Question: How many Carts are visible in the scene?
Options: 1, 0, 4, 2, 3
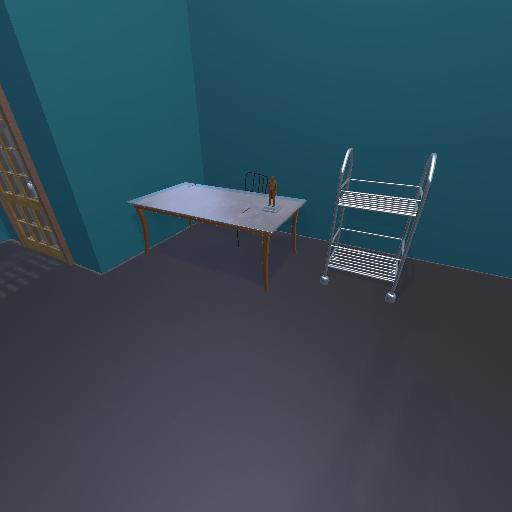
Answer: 1